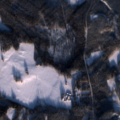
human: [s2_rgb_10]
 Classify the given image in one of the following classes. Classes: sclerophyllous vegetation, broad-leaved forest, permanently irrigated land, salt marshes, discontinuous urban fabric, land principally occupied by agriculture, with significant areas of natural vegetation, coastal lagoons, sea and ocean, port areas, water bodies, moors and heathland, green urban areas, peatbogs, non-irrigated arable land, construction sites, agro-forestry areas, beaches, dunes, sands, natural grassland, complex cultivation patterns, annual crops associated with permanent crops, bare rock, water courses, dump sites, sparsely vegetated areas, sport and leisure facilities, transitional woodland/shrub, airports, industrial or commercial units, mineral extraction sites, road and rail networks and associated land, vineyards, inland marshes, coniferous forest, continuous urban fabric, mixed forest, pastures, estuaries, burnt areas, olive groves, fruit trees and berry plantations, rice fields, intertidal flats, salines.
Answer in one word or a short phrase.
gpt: non-irrigated arable land, coniferous forest, transitional woodland/shrub